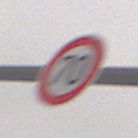
Verkehrszeichen: Geschwindigkeit70
Umgebung: Outdoor, Nature
Tageszeit: Midday
Wetter: Overcast
Licht: Natural
Jahreszeit: Winter
Kontrast: LowContrast